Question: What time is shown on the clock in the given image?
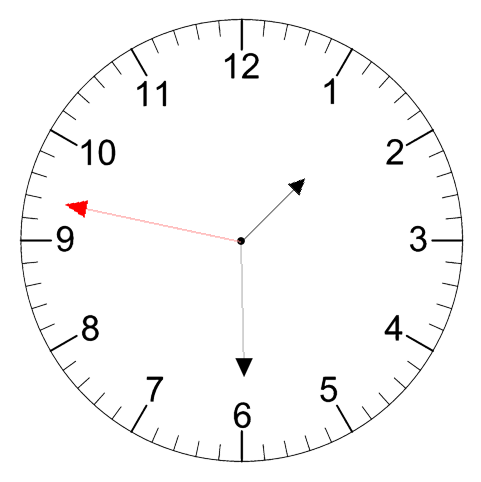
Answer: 01:29:47